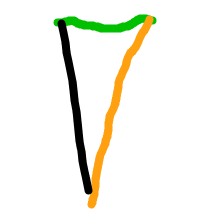
Shape: triangle